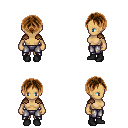
a pixel art fantasy rpg character, female body template, human, tanned skin, leather shoulder armor, metal pants, brown parted hairstyle, black shoes, four views (front, back, left, right), 2x2 character sprite sheet, small pixel art, hard edges, no anti-aliasing